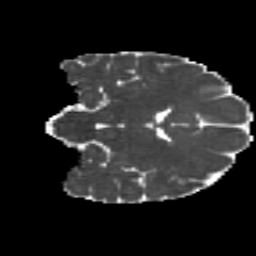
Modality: MD
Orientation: coronal
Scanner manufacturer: siemens
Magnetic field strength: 3 T
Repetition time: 4.16 s
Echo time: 0.0806 s